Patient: sex F, age 19
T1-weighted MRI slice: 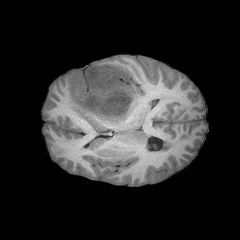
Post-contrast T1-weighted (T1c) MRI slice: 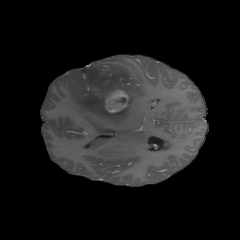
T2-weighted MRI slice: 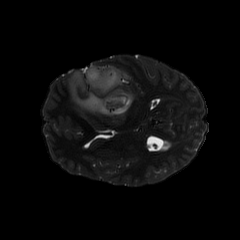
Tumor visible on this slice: yes
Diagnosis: Astrocytoma, IDH-mutant
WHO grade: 4